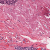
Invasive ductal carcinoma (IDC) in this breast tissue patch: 0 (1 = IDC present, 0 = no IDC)